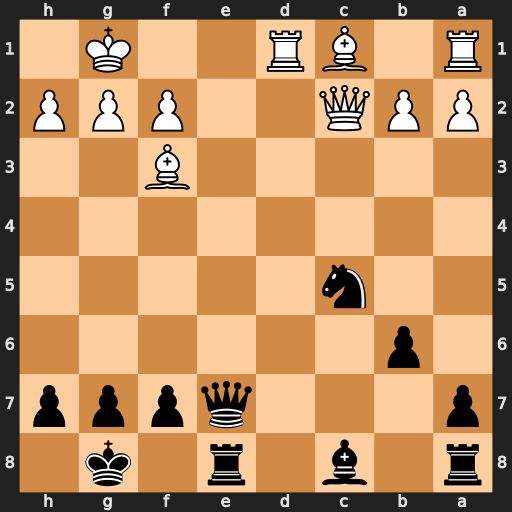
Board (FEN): r1b1r1k1/p3qppp/1p6/2n5/8/5B2/PPQ2PPP/R1BR2K1
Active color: b
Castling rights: -
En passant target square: -
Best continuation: Qe1+ Rxe1 Rxe1#